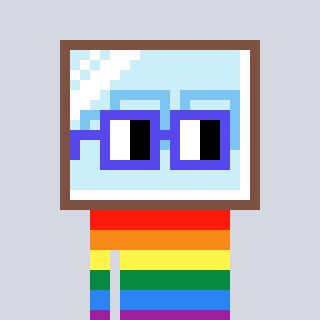
a pixel art character with square blue glasses, a mirror-shaped head and a computerblue-colored body on a cool background